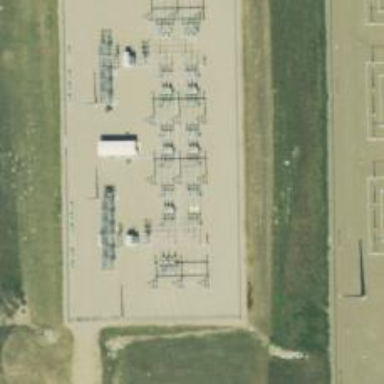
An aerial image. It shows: Switch used for power control.